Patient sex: F
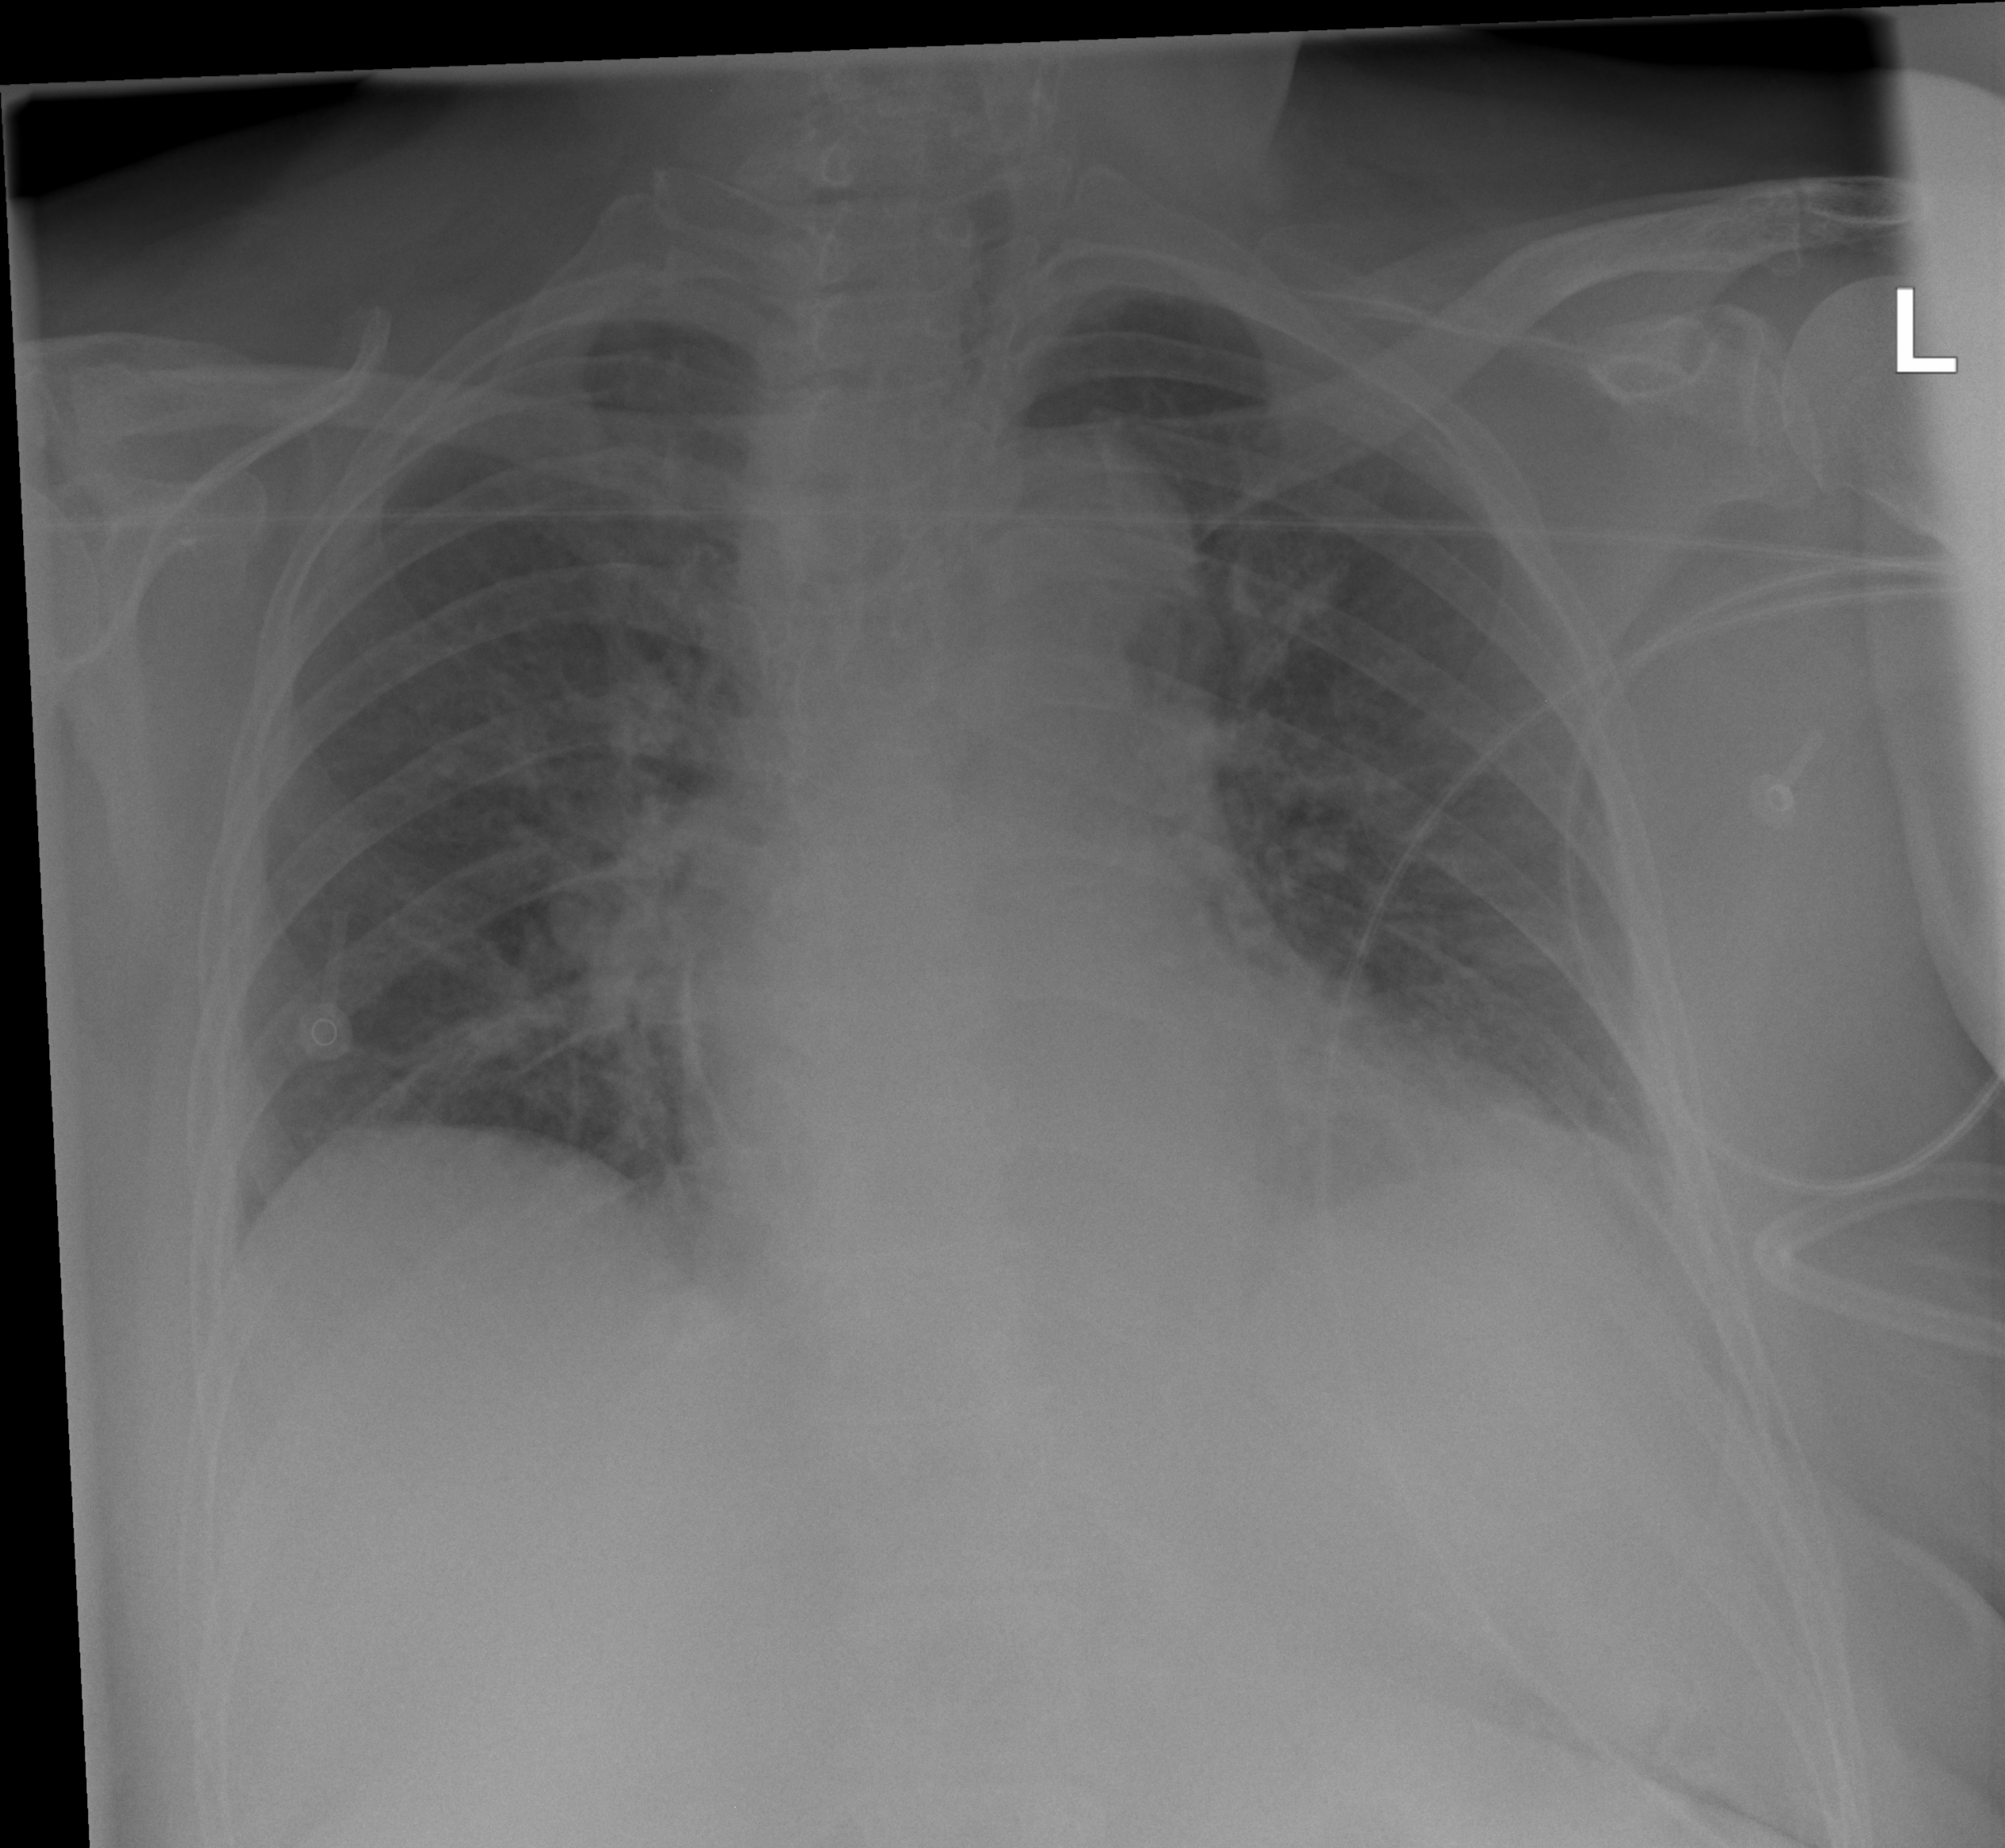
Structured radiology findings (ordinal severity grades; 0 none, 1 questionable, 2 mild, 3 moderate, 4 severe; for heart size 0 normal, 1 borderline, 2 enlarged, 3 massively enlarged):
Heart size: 1
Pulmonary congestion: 3
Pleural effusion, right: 0
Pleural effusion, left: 1
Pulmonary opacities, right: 2
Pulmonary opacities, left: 2
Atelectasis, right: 2
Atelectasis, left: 2